Question: My application has a textarea (html) field with the following css
'''
.textareaCss{overflow: auto;width:500px; height:15px; margin:0; padding:5px; margin-top:4px; margin-bottom:5px; font-family:Verdana, Arial, Helvetica, sans-serif; font-size:12px; border:#d9d9d9 solid 1px;color: #999;}
'''
Now the effect is, if the user's comment grows such that the content typed is occupying more space than what height of 15px can accomodat, then the scroll bar appears and user cant see the first line as shown

Is it possible that the height of the textarea grows such that the whole content is always seen.
PleaseNote: Anyhow the limit of characters is 1000.
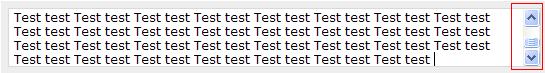
Answer: The answer is as follows
1. Download the pluging "autogrow.js" <URL>
And then add it to your code and give the reference respectively.
Then add the code as below
'''
$(function() {
$('#txtMeetingAgenda').autogrow();
});
'''